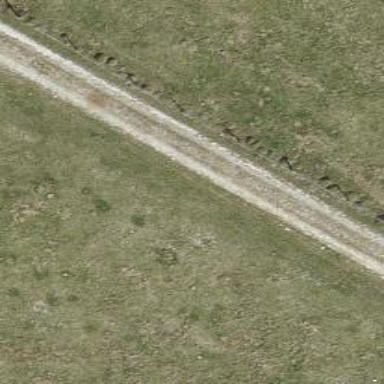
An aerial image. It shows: Well-maintained track road with grade 1 tracktype.